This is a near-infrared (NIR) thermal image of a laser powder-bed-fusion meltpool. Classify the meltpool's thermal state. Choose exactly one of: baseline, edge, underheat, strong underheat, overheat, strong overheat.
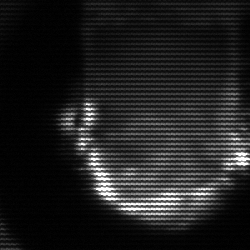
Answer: baseline